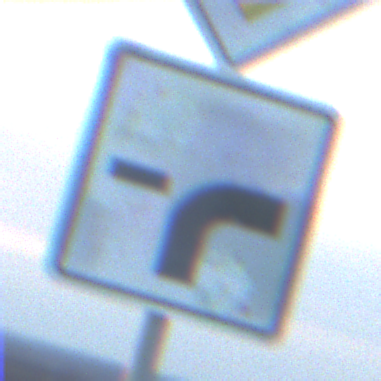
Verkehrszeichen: VerlaufVorfahrtsstrasse9
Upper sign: Vorfahrtsstrasse
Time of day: SunriseSunset
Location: Outdoor (Nature)
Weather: PartlyCloudy
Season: NotSpecified
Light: Natural